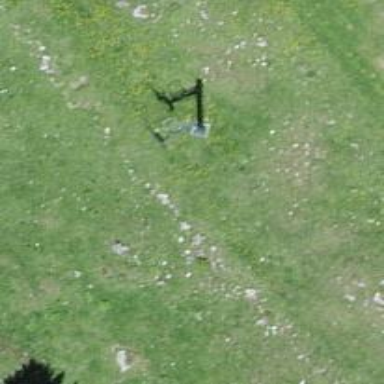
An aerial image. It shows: Pylon used for aerialway.